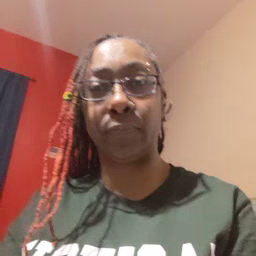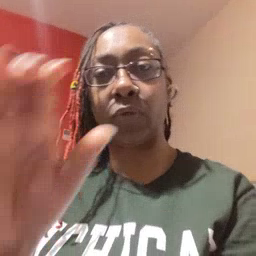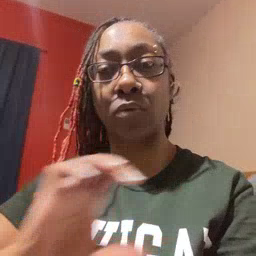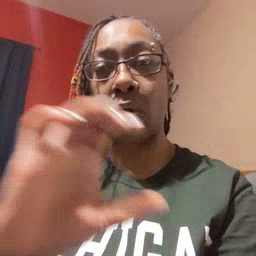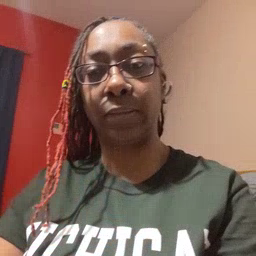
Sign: chocolate